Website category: university
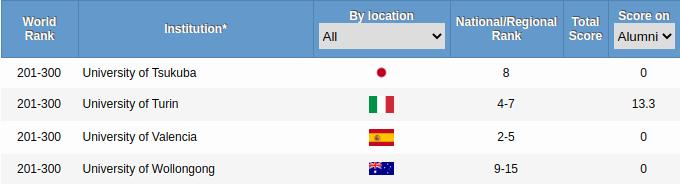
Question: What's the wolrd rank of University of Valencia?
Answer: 201-300

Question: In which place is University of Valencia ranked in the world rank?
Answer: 201-300

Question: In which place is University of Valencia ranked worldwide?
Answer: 201-300

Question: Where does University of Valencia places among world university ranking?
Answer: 201-300

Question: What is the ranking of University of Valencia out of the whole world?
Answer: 201-300

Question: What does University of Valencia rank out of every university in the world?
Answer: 201-300

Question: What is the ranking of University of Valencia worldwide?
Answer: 201-300

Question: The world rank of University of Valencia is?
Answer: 201-300

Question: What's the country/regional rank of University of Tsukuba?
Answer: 8

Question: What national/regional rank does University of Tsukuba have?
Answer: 8

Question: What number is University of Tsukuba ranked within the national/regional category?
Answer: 8

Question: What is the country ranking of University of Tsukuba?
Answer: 8

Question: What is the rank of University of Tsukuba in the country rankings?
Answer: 8

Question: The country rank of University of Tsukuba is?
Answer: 8

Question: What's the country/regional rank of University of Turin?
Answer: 4-7

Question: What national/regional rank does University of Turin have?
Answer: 4-7

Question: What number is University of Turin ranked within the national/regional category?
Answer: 4-7

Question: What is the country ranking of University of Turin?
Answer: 4-7

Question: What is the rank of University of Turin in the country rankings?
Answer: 4-7

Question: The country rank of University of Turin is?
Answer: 4-7

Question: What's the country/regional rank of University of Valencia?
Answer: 2-5

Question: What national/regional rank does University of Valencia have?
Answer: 2-5

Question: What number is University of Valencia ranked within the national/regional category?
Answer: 2-5

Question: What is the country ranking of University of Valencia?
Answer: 2-5

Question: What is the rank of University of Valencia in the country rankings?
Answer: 2-5

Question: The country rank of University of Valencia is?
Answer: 2-5

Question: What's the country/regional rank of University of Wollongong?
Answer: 9-15

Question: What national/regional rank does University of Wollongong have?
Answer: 9-15

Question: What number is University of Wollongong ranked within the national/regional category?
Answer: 9-15

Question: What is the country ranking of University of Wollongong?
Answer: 9-15

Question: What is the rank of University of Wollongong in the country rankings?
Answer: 9-15

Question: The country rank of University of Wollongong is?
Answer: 9-15

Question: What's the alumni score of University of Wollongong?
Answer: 0

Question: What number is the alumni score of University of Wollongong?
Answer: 0

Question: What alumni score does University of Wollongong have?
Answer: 0

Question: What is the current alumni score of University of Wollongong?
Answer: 0

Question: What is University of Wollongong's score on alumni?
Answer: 0

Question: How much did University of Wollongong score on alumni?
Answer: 0

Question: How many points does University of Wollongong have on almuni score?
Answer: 0

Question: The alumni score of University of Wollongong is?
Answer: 0

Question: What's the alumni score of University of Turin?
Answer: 13.3

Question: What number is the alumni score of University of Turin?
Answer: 13.3

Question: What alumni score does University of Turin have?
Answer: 13.3

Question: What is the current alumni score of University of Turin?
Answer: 13.3

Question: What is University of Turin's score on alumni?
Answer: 13.3

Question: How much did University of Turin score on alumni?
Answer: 13.3

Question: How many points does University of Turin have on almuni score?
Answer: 13.3

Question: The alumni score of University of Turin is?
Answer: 13.3

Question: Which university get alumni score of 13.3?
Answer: University of Turin

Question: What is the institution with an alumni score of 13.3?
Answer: University of Turin

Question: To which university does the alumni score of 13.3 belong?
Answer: University of Turin

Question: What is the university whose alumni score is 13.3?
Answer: University of Turin

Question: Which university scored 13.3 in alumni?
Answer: University of Turin